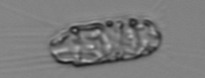
Label: Corethron_hystrix